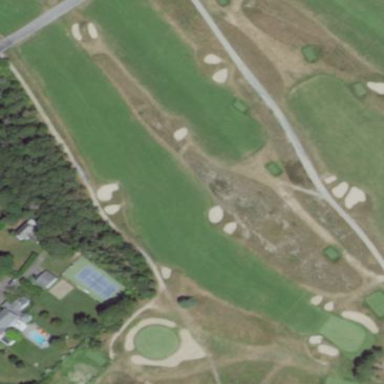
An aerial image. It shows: Area of rough grass used for golf.